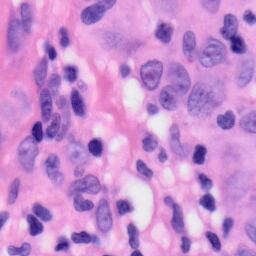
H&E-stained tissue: Skin